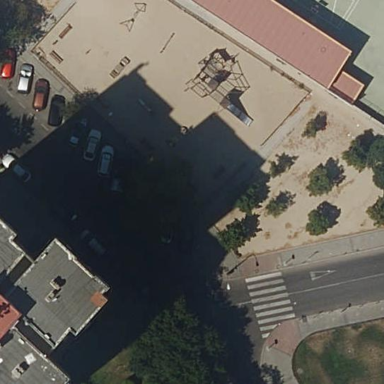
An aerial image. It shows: Playground area for leisure land.